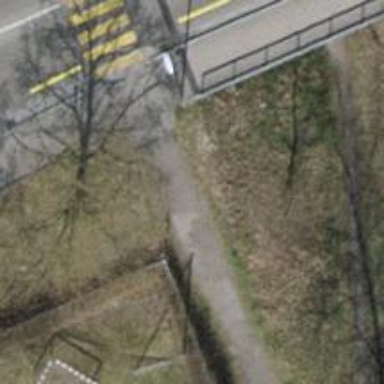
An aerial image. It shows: Asphalt path.